Question: In Bootstrap, I am using 'col-md-6' to bring two columns but how to remove the gap in the middle and fill the spaces?
For example in photoshop:

HTML Code:
'''
<div class="row">
<div class="col-md-6">
<div class="blue-section">
1
</div>
</div>
<div class="col-md-6">
<div class="red-section">
2
</div>
</div>
</div>
'''
Note: I just want to apply for this section only, not everything by default.
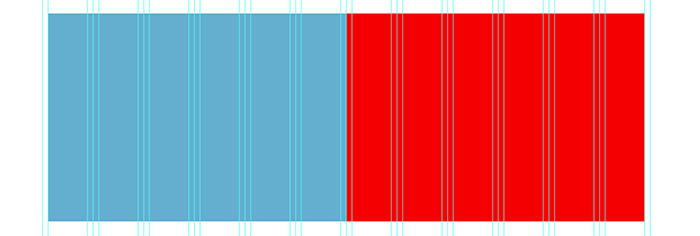
Answer: Assuming that you want to have just the backgrounds touching, then you don't need to do anything. The column gutters (that are represented on your photoshop file by the blue lines) in Bootstrap are produced by padding. So, you can simply do the following to achieve what's in your photoshop file:
'''
<div class="container">
<div class="row">
<div class="col-md-6 blue-section">
1
</div>
<div class="col-md-6 red-section">
2
</div>
</div>
</div>
'''
'''
.blue-section{background:blue;}
.red-section{background:red;}
'''
This will result in still having padding for your content.